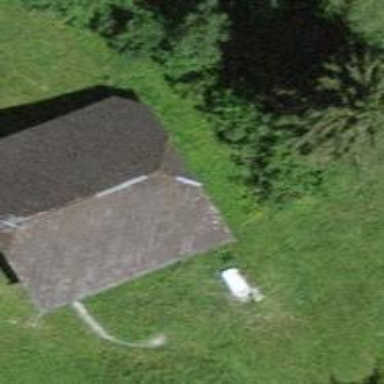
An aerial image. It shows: Barn.